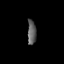
Tissue: prostate
Cell type: T cells
Senescence score: 0.6884
Nuclear area (px): 209
Mean DAPI intensity: 94.354